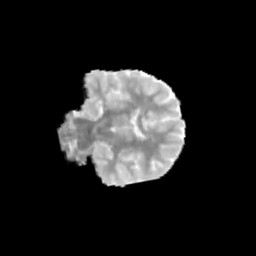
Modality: MD
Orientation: coronal
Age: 9
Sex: female
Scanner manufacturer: siemens
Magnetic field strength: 3 T
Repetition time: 3.8 s
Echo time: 0.07 s